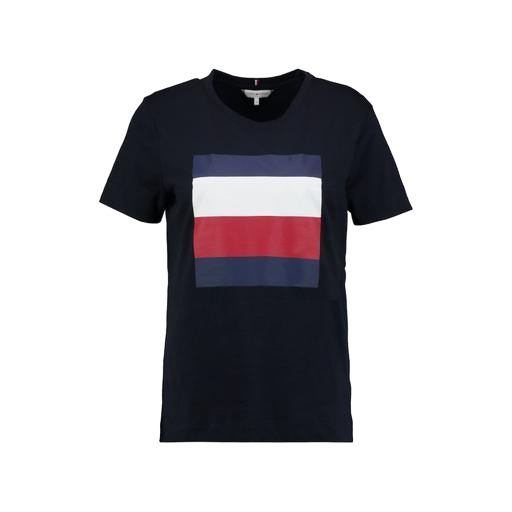
colorblock graphic tee, th shirt, multicolor flag graphic t-shirt, white background